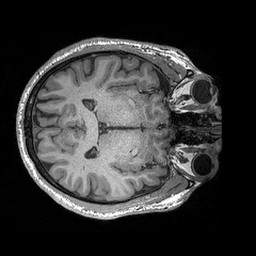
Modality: T1w
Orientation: axial
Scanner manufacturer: siemens
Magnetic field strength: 3 T
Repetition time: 2.3 s
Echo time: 0.00298 s